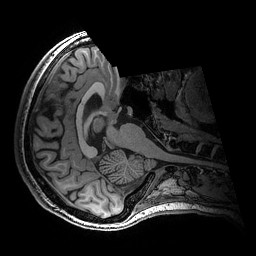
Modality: T1w
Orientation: axial
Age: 28
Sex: female
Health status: healthy